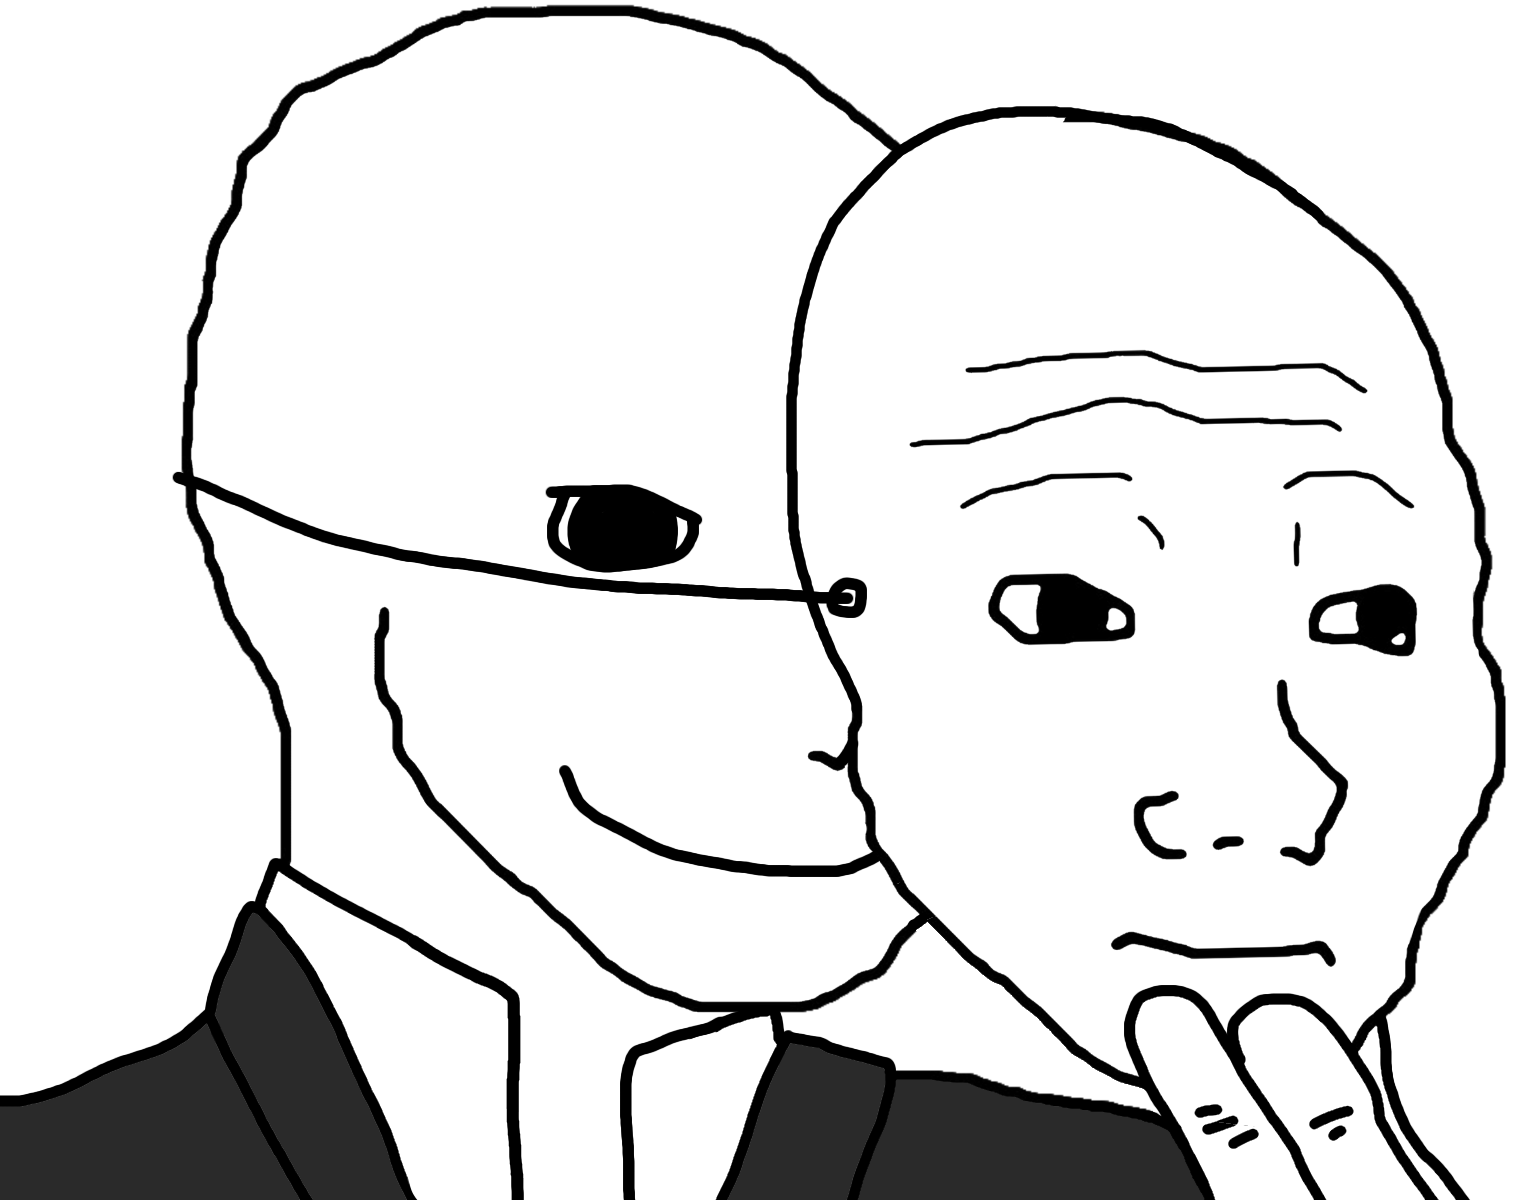
Label: 5_Oomer